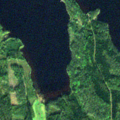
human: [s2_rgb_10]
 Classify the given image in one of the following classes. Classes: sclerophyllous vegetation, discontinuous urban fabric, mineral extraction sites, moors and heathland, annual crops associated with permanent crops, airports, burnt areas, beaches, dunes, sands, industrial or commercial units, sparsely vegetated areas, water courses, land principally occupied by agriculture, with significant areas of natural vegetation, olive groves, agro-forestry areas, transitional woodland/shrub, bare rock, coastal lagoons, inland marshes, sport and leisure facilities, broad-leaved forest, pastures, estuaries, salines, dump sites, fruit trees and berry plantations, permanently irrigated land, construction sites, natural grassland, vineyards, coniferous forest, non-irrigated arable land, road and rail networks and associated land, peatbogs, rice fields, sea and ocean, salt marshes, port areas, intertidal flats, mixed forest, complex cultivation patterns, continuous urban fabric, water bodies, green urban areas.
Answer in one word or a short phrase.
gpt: broad-leaved forest, coniferous forest, mixed forest, water bodies